Question: I have a postgresql table with columns that have repeating data like this which was created using a django model:

In order to get distinct values of a column, we use a postgre command something like this:
'''
SELECT distinct degree_code FROM studentapp_deg_course_cat
'''
But i want to get this data as an array using python. How do i get distinct objects from the columns of a table in python?
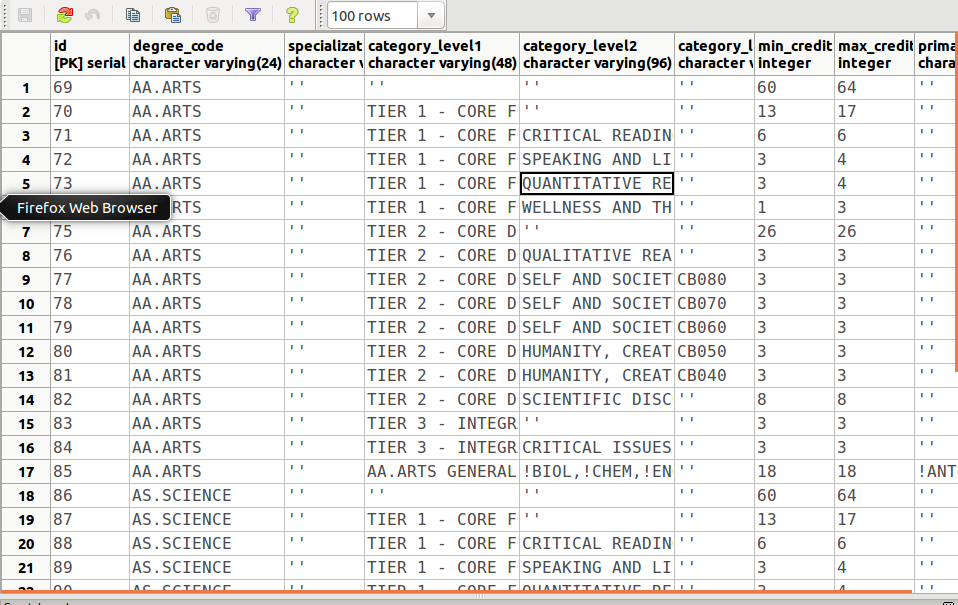
Answer: In django you can use the <URL> method when querying your model.
So something like this
'''
models.YourModel.objects.order_by('degree_code').distinct('degree_code')
'''
As you are using PostgreSQL note the docs which state
> On PostgreSQL only, you can pass positional arguments (*fields) in
order to specify the names of fields to which the DISTINCT should
apply. This translates to a SELECT DISTINCT ON SQL query. Here's the
difference. For a normal distinct() call, the database compares each
field in each row when determining which rows are distinct. For a
distinct() call with specified field names, the database will only
compare the specified field names.